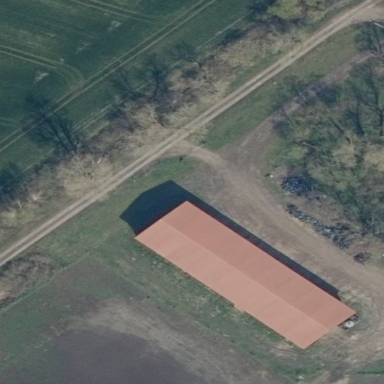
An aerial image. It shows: Gabled farm auxiliary building with red roof oriented along its length.